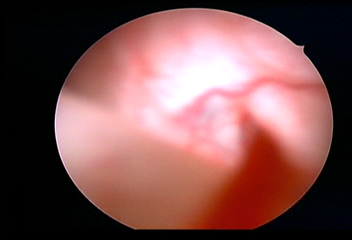
Modality: WLC
Class: Normal mucosa
Bladder cancer association: No